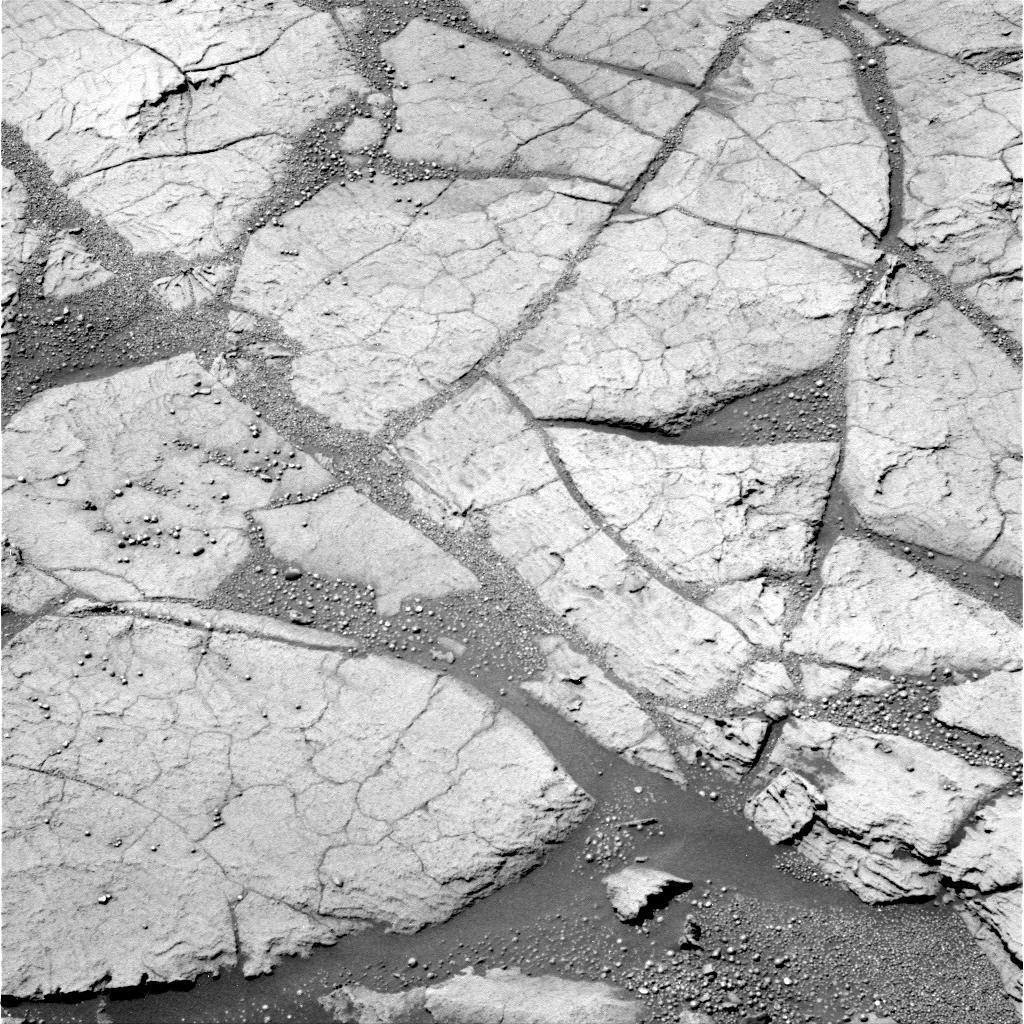
Terrain classes present: Bedrock, Gravel / Sand / Soil